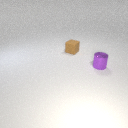
small brown rubber cube to the left of small purple metal cylinder